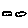
Label: cloud